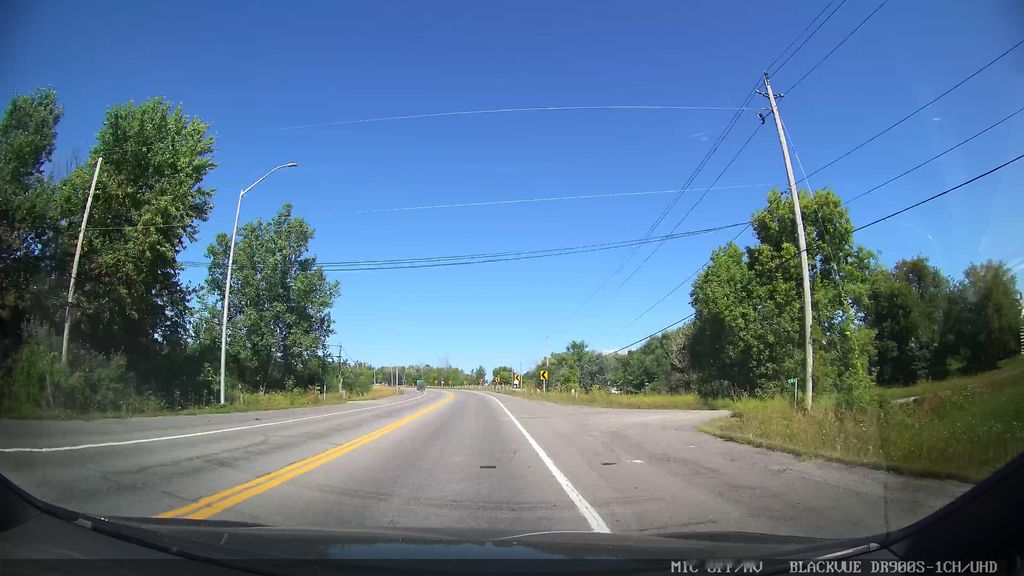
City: ottawa-gatineau